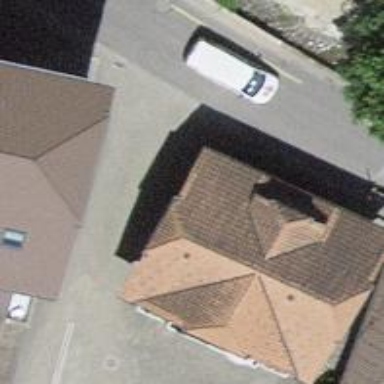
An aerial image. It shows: Residential building.